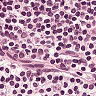
Metastatic tissue present: no